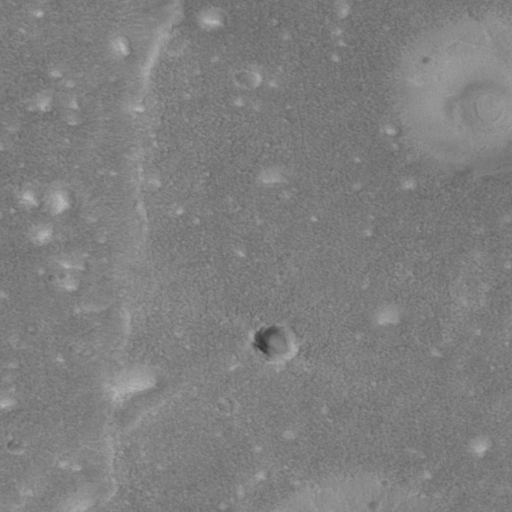
Classes present: Background, Cone